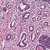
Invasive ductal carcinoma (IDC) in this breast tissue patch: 1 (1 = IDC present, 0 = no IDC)